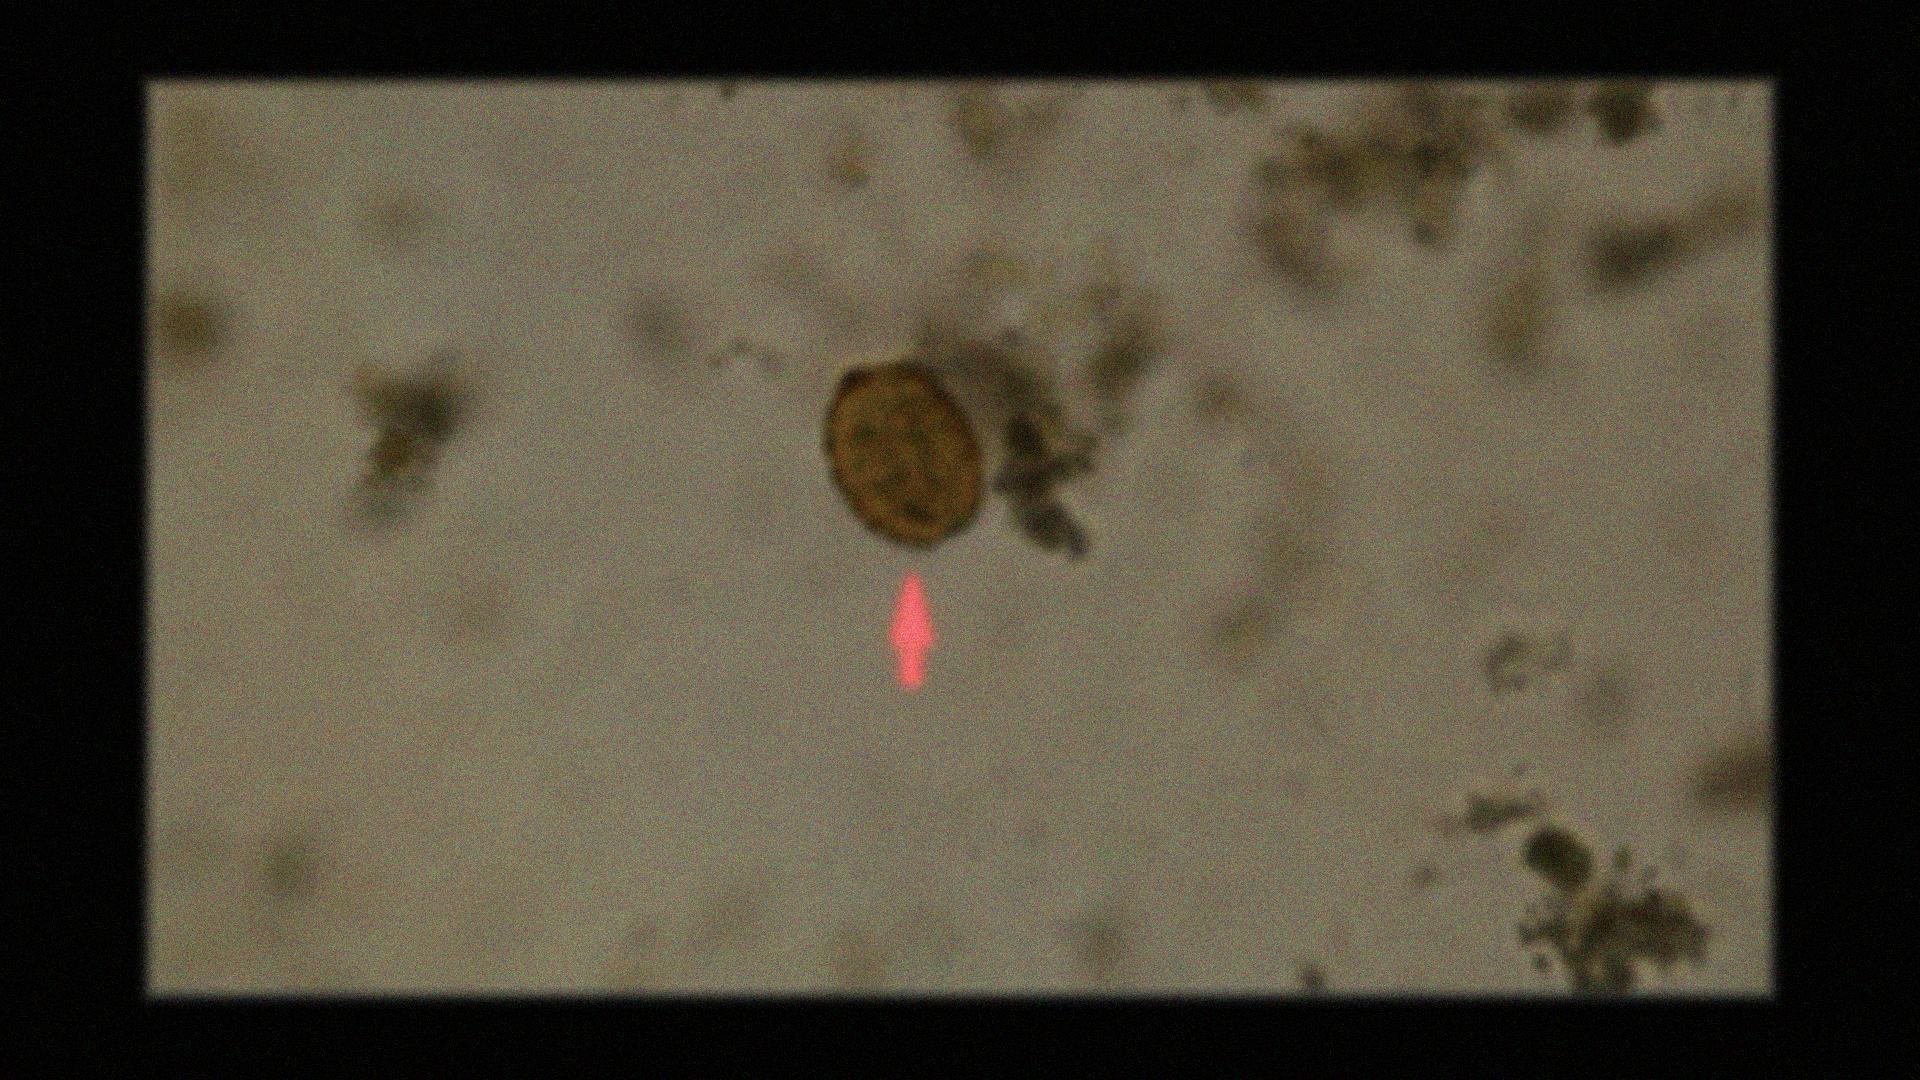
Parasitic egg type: Ascaris lumbricoides